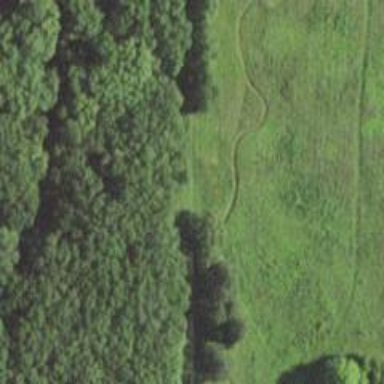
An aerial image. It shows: Path with excellent visibility for trail.